Question: We are developing an application with Ionic 4 with the framework Angular.
We have an issue when we log to the application.
You can see the error on the picture:

My code is here:
'''
import { NgModule } from '@angular/core';
import { RouterModule, Routes } from '@angular/router';
import { TabsPage } from './tabs.page';
const routes: Routes = [
{
path: 'tabs',
component: TabsPage,
children: [
{
path: 'tab1',
children: [
{
path: '',
loadChildren: '../tab1/tab1.module#Tab1PageModule'
}
]
},
{
path: 'tab2',
children: [
{
path: '',
loadChildren: '../tab2/tab2.module#Tab2PageModule'
}
]
},
{
path: 'tab3',
children: [
{
path: '',
loadChildren: '../tab3/tab3.module#Tab3PageModule'
}
]
},
{
path: '',
redirectTo: '/tabs/tab2',
pathMatch: 'full'
}
]
},
{
path: '',
redirectTo: '/tabs/tabs/tab2',
pathMatch: 'full'
}
];
@NgModule({
imports: [
RouterModule.forChild(routes)
],
exports: [RouterModule]
})
export class TabsPageRoutingModule {}
'''
I don't believe in magic but when i delete one dot on the loadchildren exemple :
> ../tab3/tab3.module#Tab3PageModule -> ./tab3/tab3.module#Tab3PageModule
I do it on all the loadchildreds I'm saving the page I try to log in, same problem
and after I reput the dot like this
> ./tab3/tab3.module#Tab3PageModule -> ../tab3/tab3.module#Tab3PageModule
I'm saving, I try to log in again and it works fine. With this problem, we can't compile on ios.
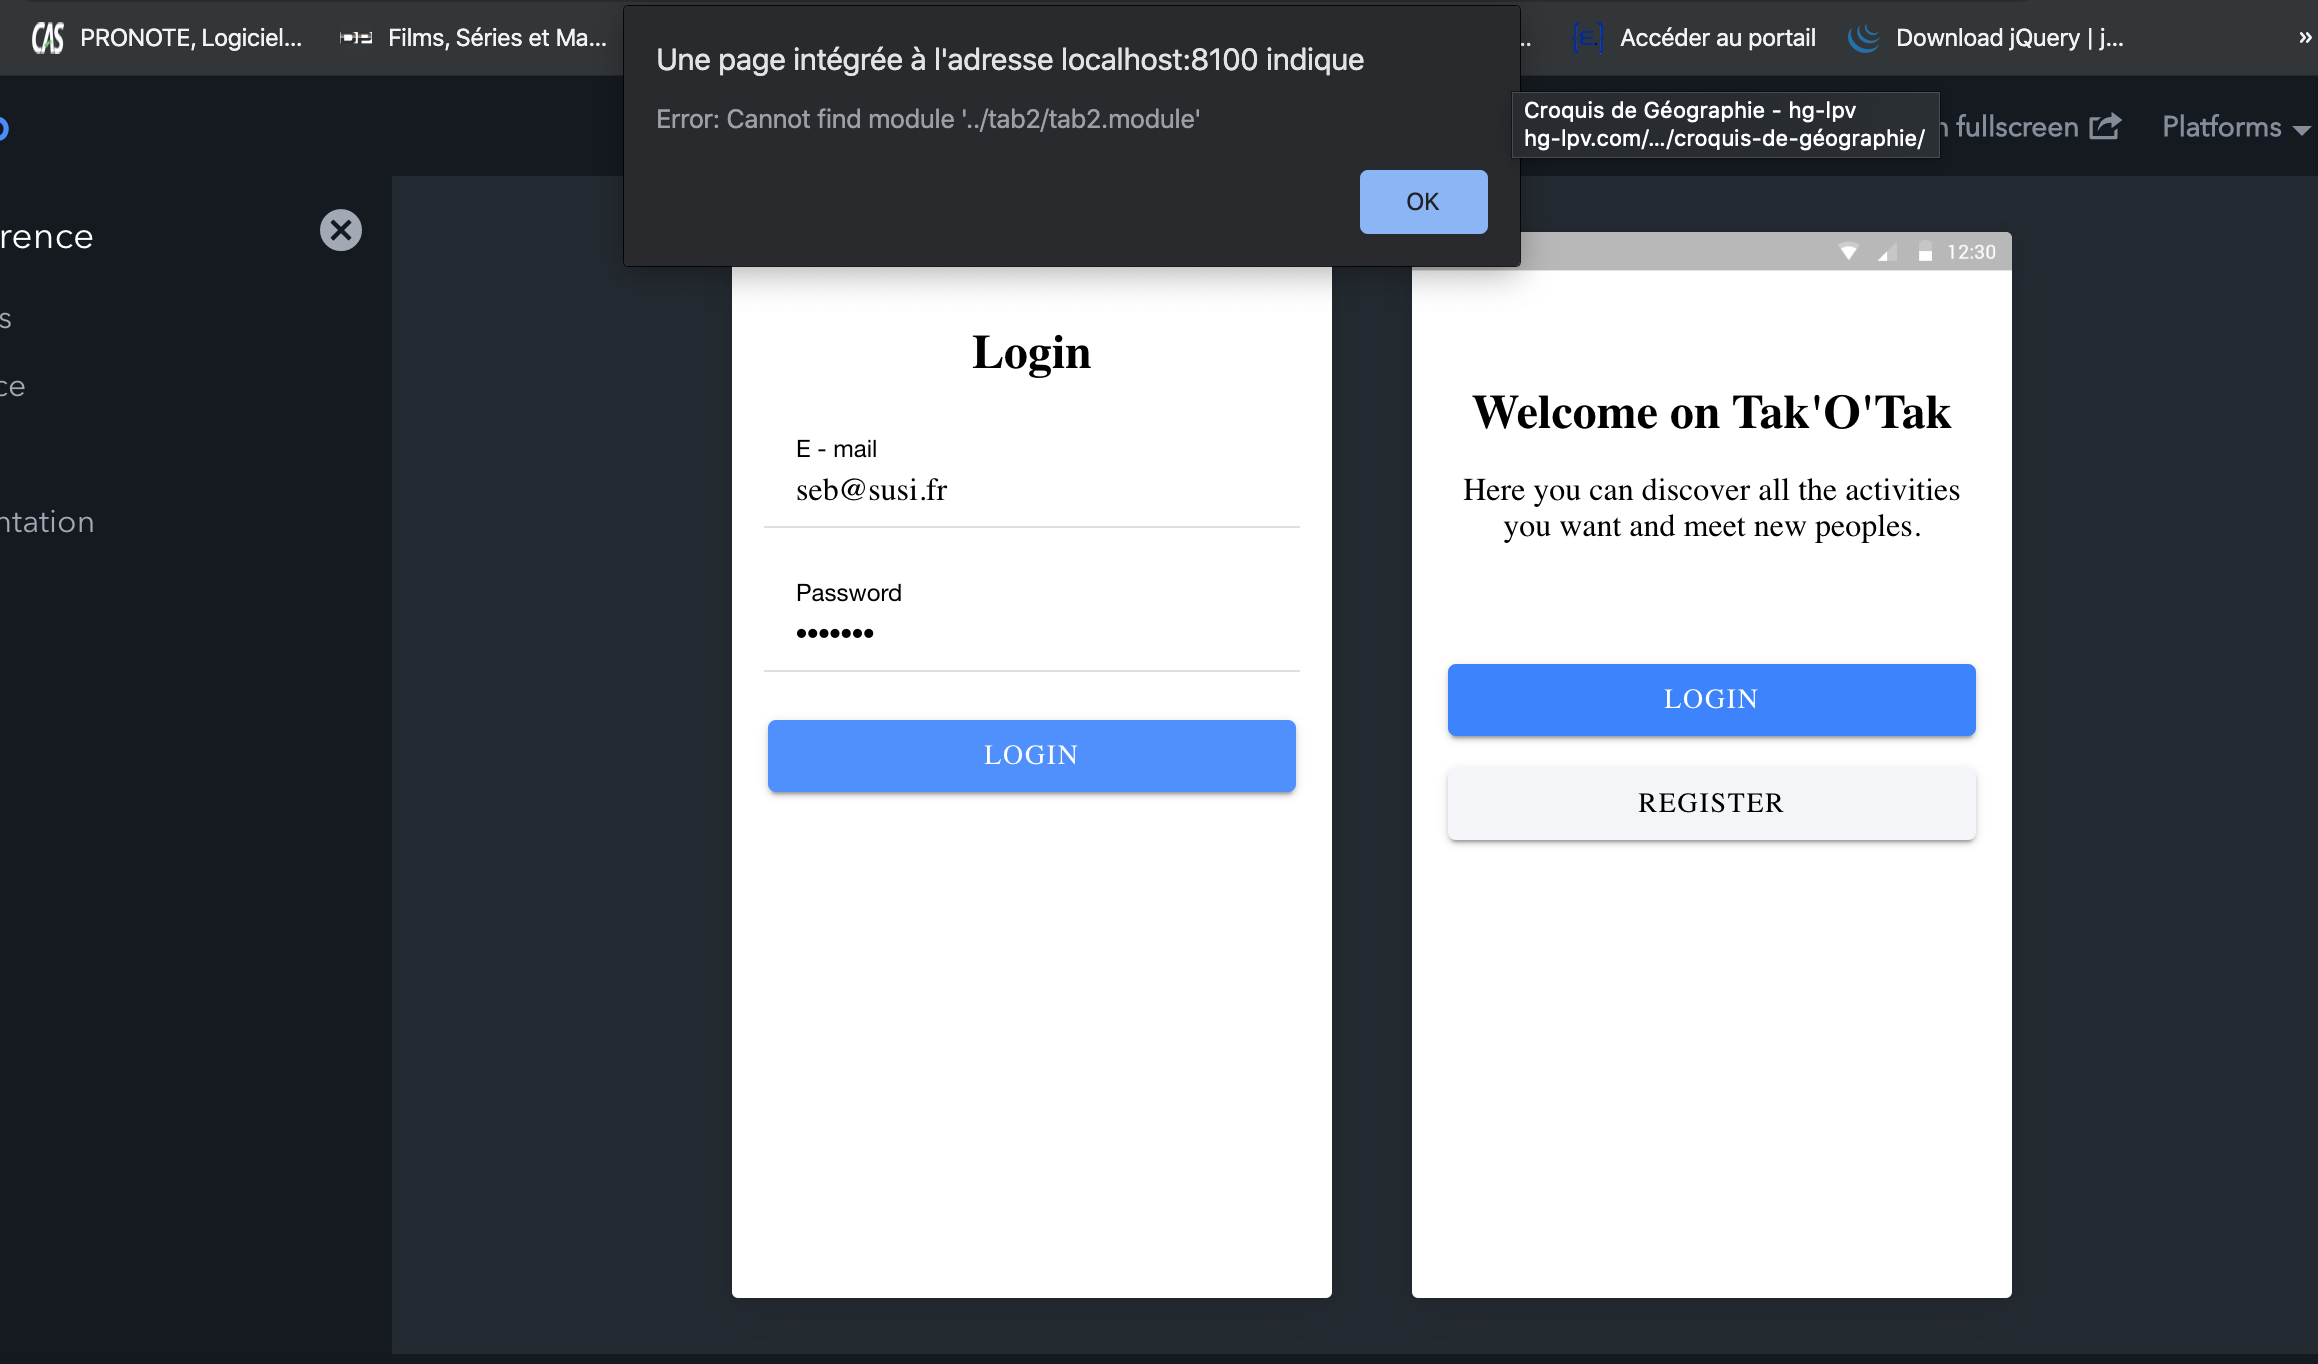
Answer: I think you have to resolve relative paths for your tabs. Use augury chrome to check and resolve your routing. Also try to simplify your routing.
'''
{
path: 'tab2',
loadChildren: () => import('./tab2/tab2.module').then(m => m.Tab2PageModule)
},
'''